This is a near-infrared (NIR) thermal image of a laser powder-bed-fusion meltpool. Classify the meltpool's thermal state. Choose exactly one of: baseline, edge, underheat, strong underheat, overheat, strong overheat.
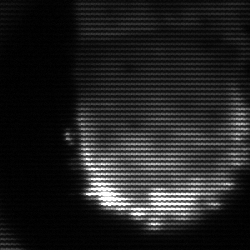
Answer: baseline